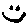
Label: smiley face